Question: I am trying to visualize different manifold learning algorithms on the well-known MNIST dataset. I've replaced each data-point with a text-marker, telling which digit it truly represents. However, I cannot figure out how to add a legend, describing what colors that belongs to what digits.
'''
import pandas as pd
import numpy as np
import matplotlib.pyplot as plt
from matplotlib import offsetbox
from sklearn import (manifold, datasets, decomposition, ensemble)
import seaborn as sns
digits = datasets.load_digits(n_class=10)
X = digits.data
y = digits.target
n_samples, n_features = X.shape
tsne = manifold.TSNE(n_components=2, random_state=0, perplexity=40)
X_t = tsne.fit_transform(X)
X_t=pd.DataFrame(X_t)
y=pd.DataFrame(y)
XY=pd.concat([X_t,y], axis=1)
XY.columns = ['x', 'y', 'digit']
customPalette=sns.hls_palette(10, l=.7, s=1)
fig, axes = plt.subplots(figsize=(10,10))
axes.set_xlim(XY['x'].min()*0.98,XY['x'].max()*1.02)
axes.set_ylim(XY['y'].min()*0.98,XY['y'].max()*1.02)
for i in range(0,10):
for l, row in XY.loc[XY['digit']==i,:].iterrows():
plt.annotate(int(row['digit']), (row['x'], row['y']),
horizontalalignment='center', verticalalignment='center',
size=10, color=customPalette[i])
plt.title('t-SNE')
'''
Resulting in the following figure:

I would like to add a similar legend as in the following picture:
<URL>
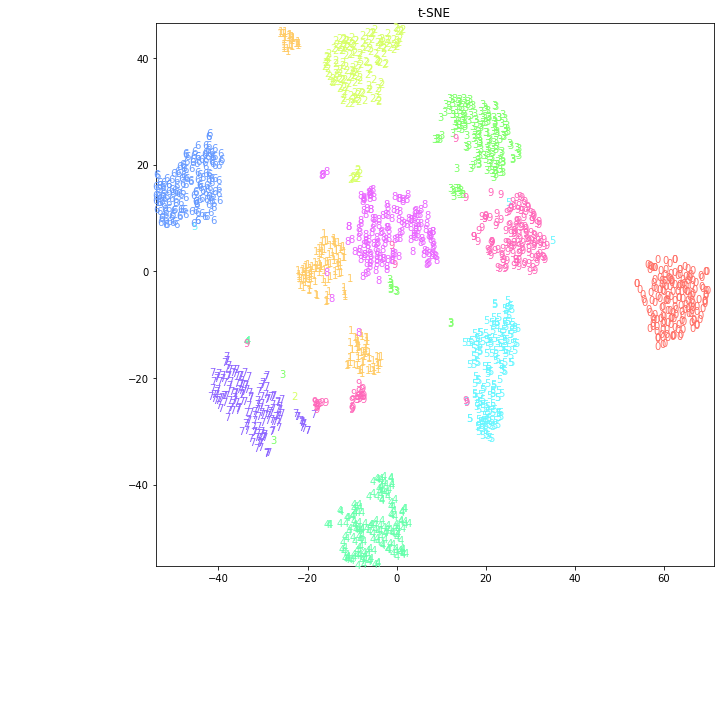
Answer: How about something like this?
'''
fig, axes = plt.subplots(figsize=(10,10))
axes.set_xlim(XY['x'].min()*0.98,XY['x'].max()*1.02)
axes.set_ylim(XY['y'].min()*0.98,XY['y'].max()*1.02)
for i in range(0,10):
k=0
for l, row in XY.loc[XY['digit']==i,:].iterrows():
if k==0:
plt.plot(row['x'], row['y'], '.', color=customPalette[i], label=int(row['digit']))
plt.legend(numpoints=1, markerscale=3)
k += 1
plt.annotate(int(row['digit']), (row['x'], row['y']), horizontalalignment='center', verticalalignment='center', size=10, color=customPalette[i])
plt.title('t-SNE')
'''
<URL>